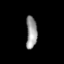
Tissue: lung
Cell type: Fibroblasts
Senescence score: 0.2311
Nuclear area (px): 345
Mean DAPI intensity: 152.394